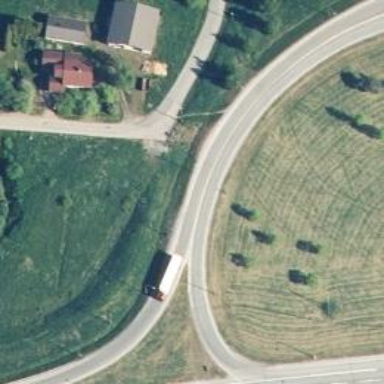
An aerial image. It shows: Trunk link highway.